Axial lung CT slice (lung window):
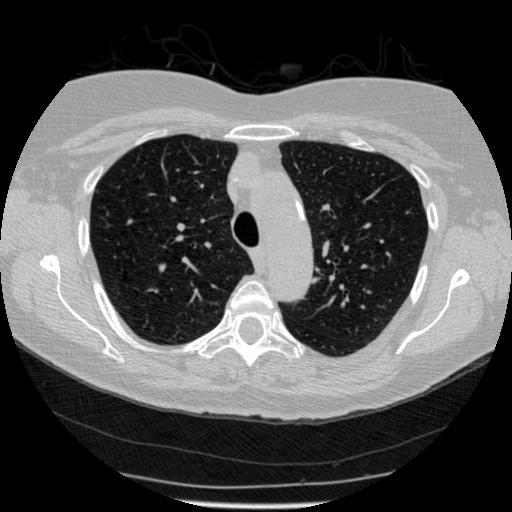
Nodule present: no